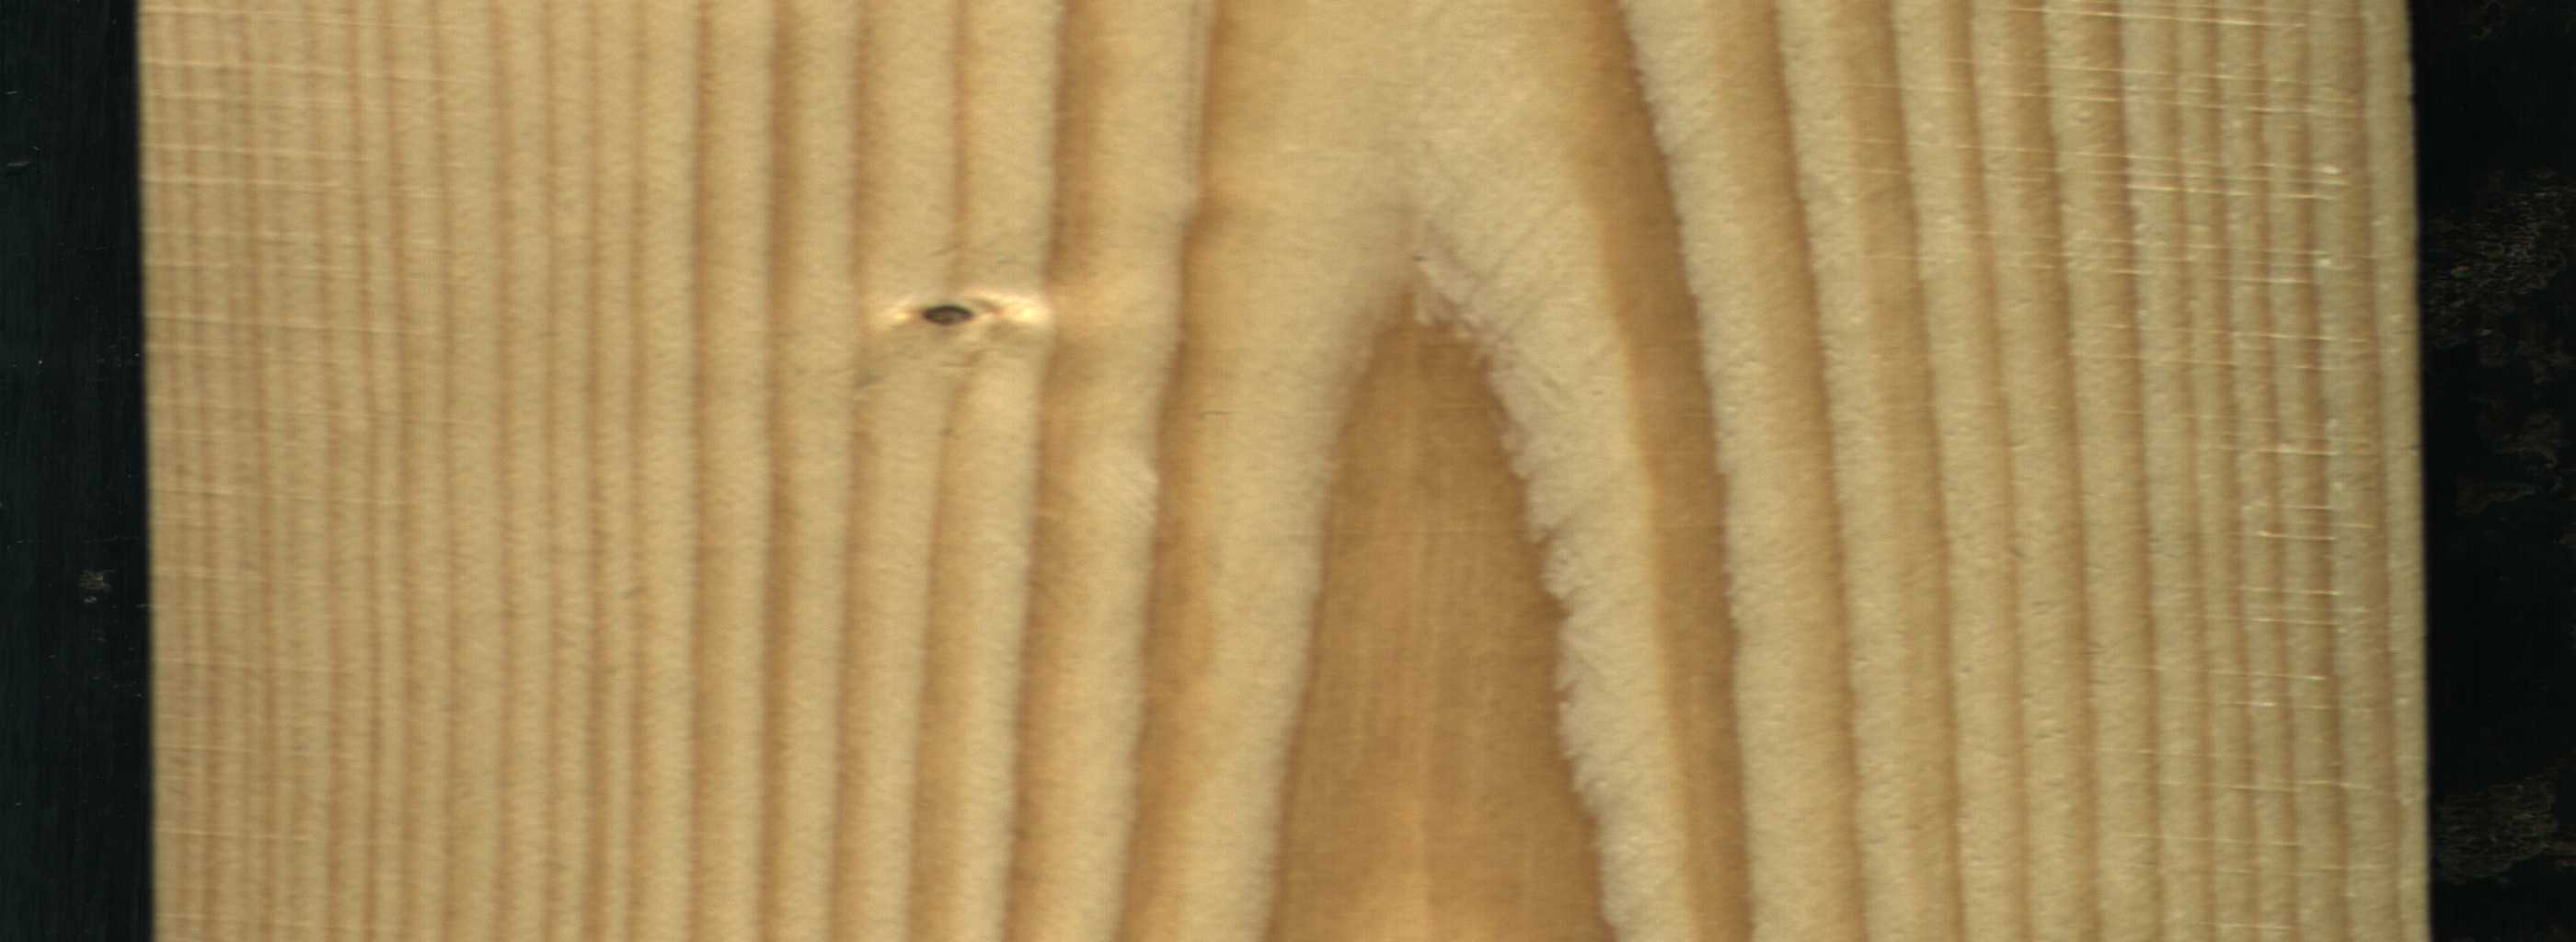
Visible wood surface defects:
Dead_Knot